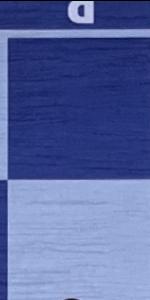
Label: Empty